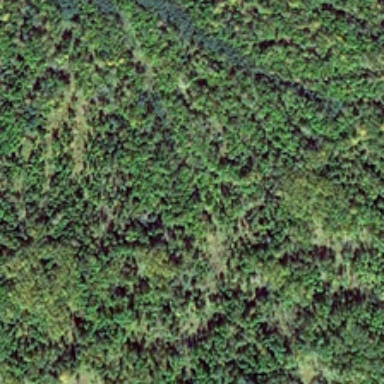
Many green trees are in a piece of forest .